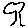
Label: tree